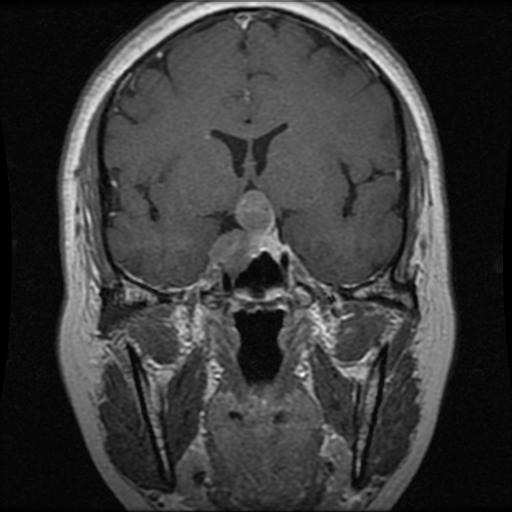
Label: pituitary